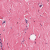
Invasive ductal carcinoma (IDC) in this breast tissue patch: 0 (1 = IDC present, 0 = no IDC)